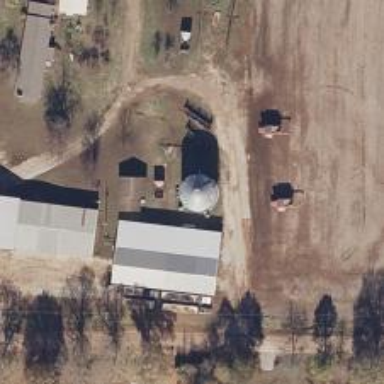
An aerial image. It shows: Silo.